Interaction volume radius: 5 \u00c5
Interaction volume height: 15 \u00c5
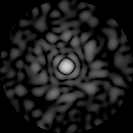
Disorder parameter: 0.8286